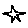
Label: star